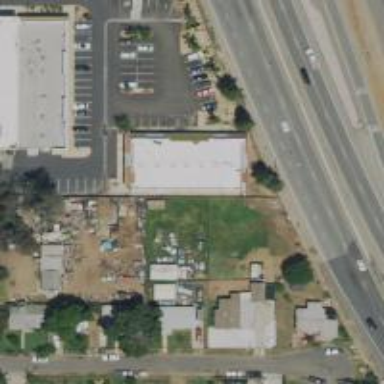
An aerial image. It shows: Veterinary facility.